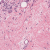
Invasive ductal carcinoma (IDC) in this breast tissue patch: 1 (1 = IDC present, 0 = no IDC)